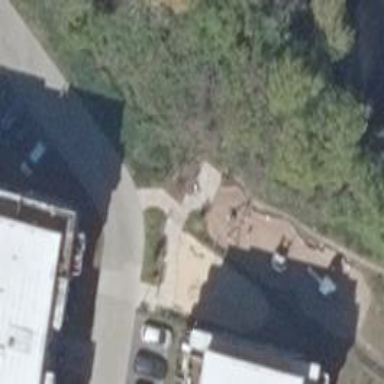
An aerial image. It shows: Playground with basket swing.